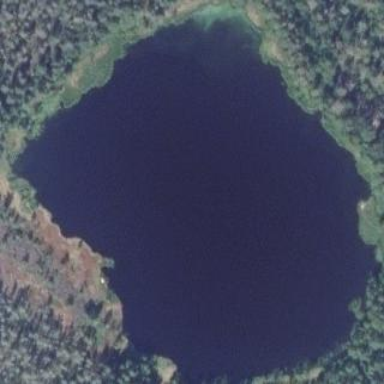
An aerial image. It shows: Serene pond surrounded by nature.